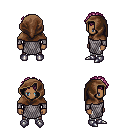
a pixel art fantasy rpg character, male body template, human, dark skin, chain mail, white pants, pink curly afro hairstyle, cloth hood, metal boots, four views (front, back, left, right), 2x2 character sprite sheet, small pixel art, hard edges, no anti-aliasing